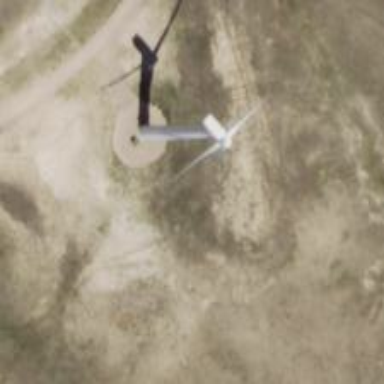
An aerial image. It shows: Wind power generator employing wind turbines.